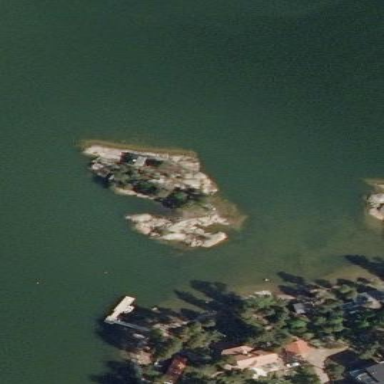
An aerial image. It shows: Islet located along the natural coastline.